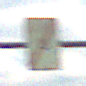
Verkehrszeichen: EndeUmleitung
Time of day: MorningAfternoon
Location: Outdoor (Nature)
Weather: PartlyCloudy
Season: NotSpecified
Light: Natural